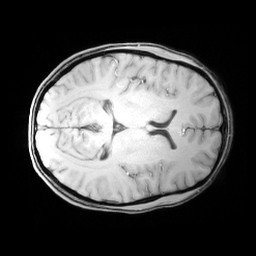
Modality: MP2RAGE
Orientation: axial
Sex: female
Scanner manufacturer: siemens
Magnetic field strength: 3 T
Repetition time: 5 s
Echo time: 0.00355 s